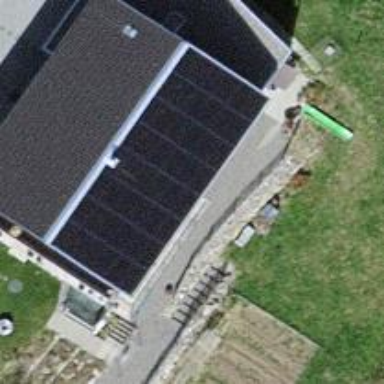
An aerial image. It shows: Solar power generator.